Aerial crown-view tile of a tropical tree (Barro Colorado Island, Panama), acquired 20250124:
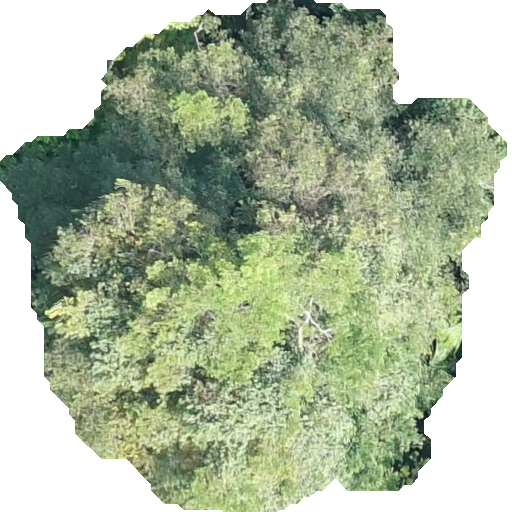
Species: Tabernaemontana arborea
GBIF accepted scientific name: Tabernaemontana arborea
Crown area: 276.352 m²